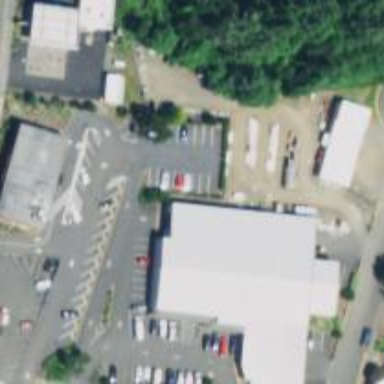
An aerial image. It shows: Hardware shop located inside building.